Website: lowes
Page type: address-validator
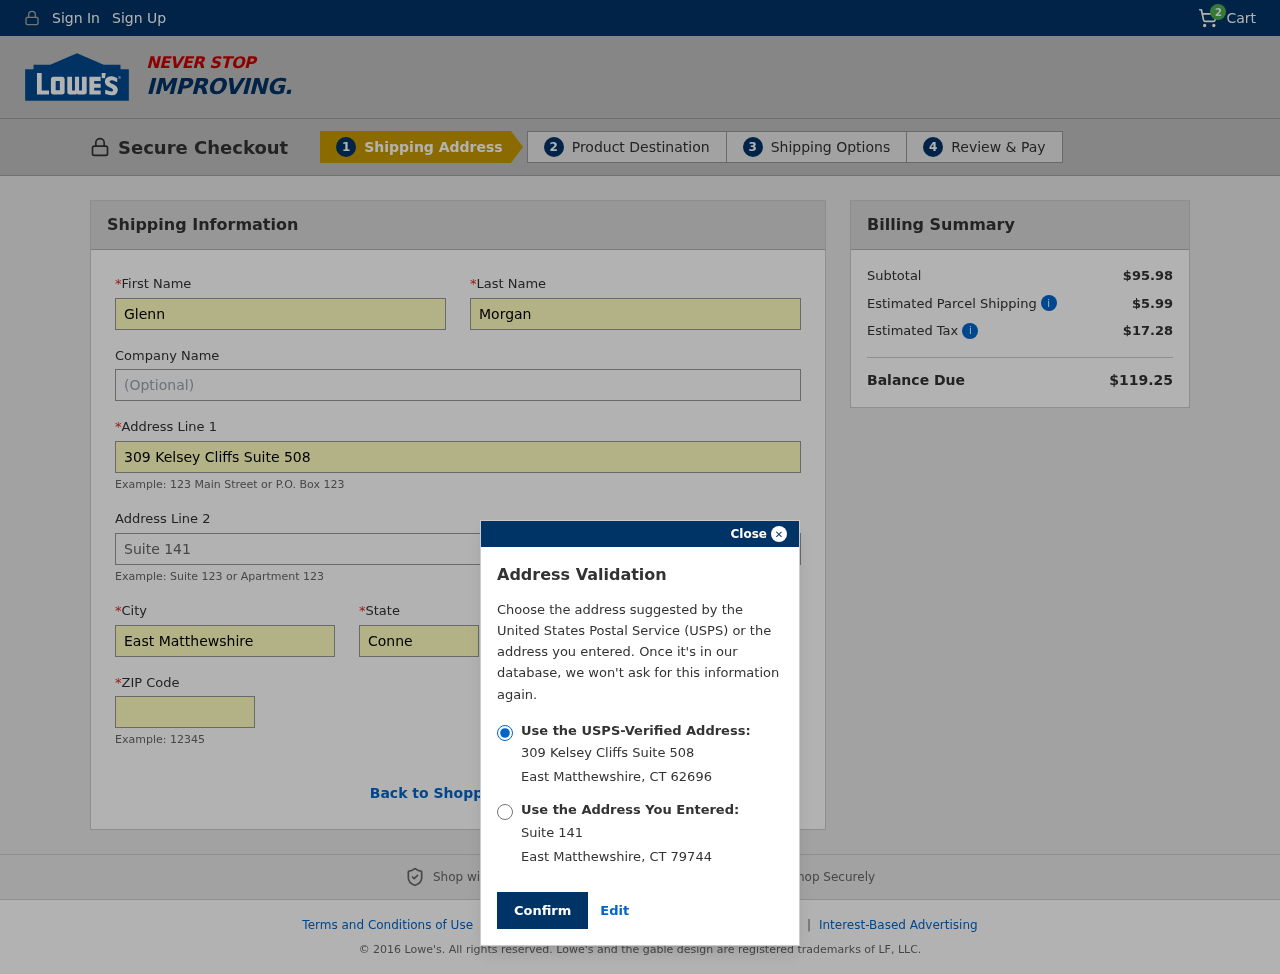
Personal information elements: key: PII_CITY
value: East Matthewshire
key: PII_FIRSTNAME
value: Glenn
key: PII_LASTNAME
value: Morgan
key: PII_POSTCODE
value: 62696
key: PII_POSTCODE2
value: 79744
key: PII_STATE
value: Connecticut
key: PII_STATE_ABBR
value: CT
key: PII_STREET
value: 309 Kelsey Cliffs Suite 508
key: PII_STREET2
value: Suite 141
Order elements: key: ORDER_NUM_ITEMS
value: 2
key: ORDER_SUBTOTAL
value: $95.98
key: ORDER_SHIPPING_COST
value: $5.99
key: ORDER_TAX
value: $17.28
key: ORDER_TOTAL
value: $119.25